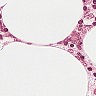
Metastatic tissue present: no